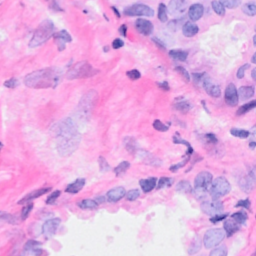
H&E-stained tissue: Breast